Field crop: maize
Growth stage: 2
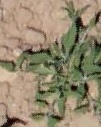
Species: atriplex